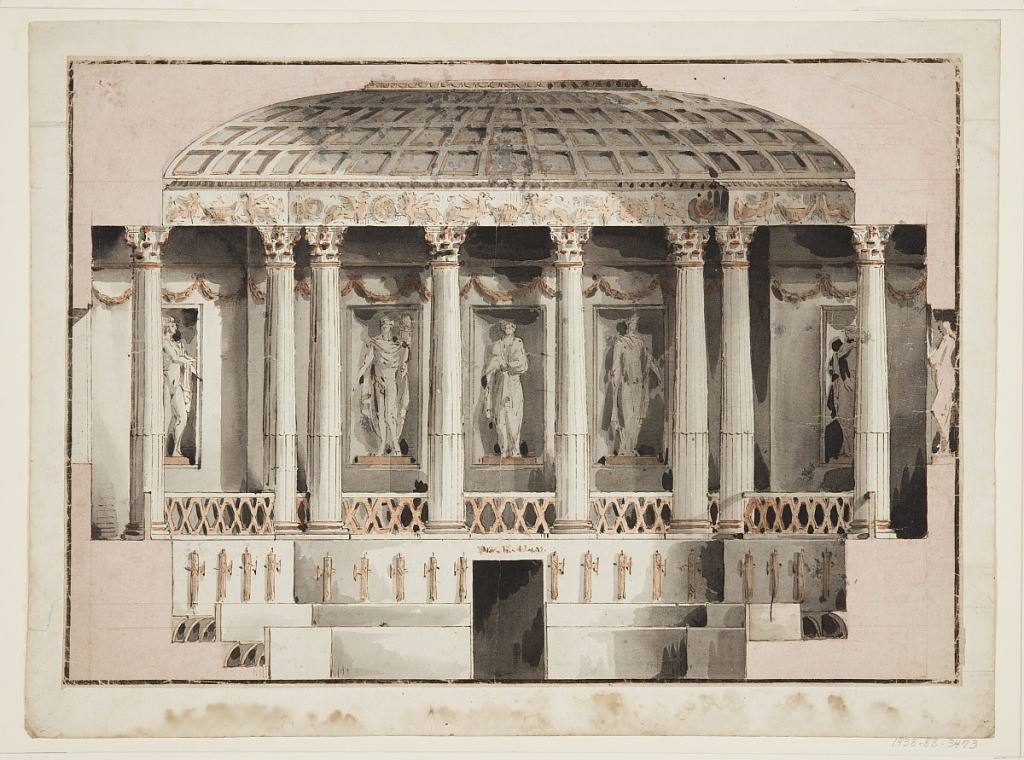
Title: Senate Chamber, Parliament Building, Warsaw, Poland
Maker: Victor Louis, French, 1731 - 1802
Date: ca. 1765
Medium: Pen and brown ink, brush and watercolor, black chalk on paper, lined
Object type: Drawing
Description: Section of a colonnaded and domed building.  The entrance to the building is at the center, below the colonnade.  The columns have Corinthian capitals, behind them, a wall with large niches, occupied by large statues.  The dome is low and coffered.